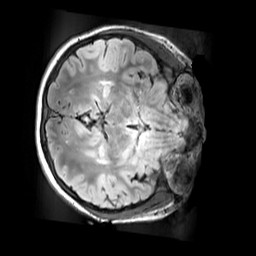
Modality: FLAIR
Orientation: axial
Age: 13
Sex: female
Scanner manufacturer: siemens
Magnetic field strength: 3 T
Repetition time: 5 s
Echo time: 0.388 s